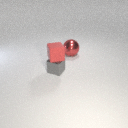
small gray metal cube in front of large red metal sphere